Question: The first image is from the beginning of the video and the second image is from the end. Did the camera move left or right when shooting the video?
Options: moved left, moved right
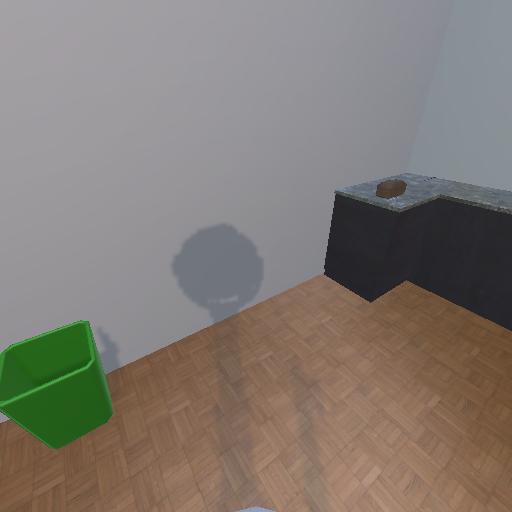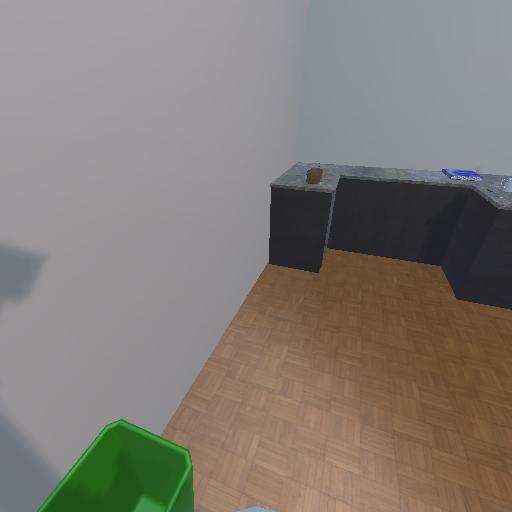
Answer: moved left